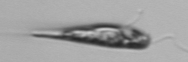
Label: Euglena